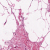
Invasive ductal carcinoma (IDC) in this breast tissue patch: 0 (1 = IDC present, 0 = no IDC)